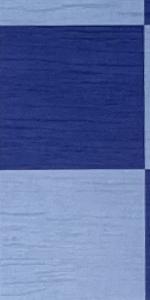
Label: Empty